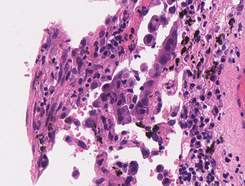
Tumor epithelial tissue: yes
Tumor-associated stroma tissue: yes
Normal tissue: no